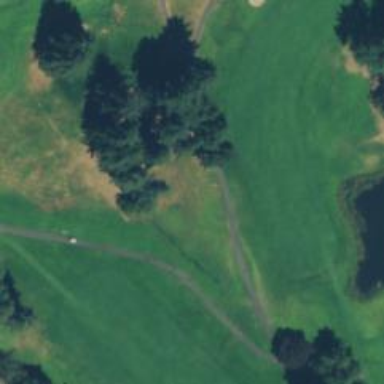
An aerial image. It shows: Golf cartpath that is also road path.